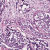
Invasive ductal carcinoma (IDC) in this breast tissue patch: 1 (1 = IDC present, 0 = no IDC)